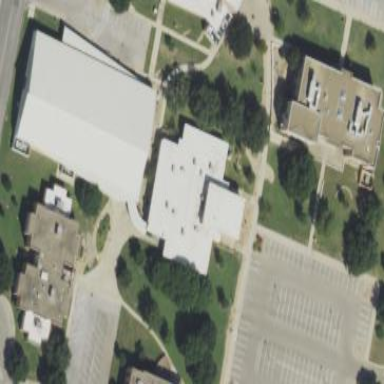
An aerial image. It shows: College building.